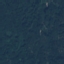
Land use / land cover class: Forest